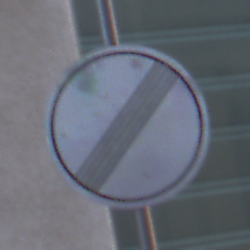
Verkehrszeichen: EndeSaemtlicherBegrenzungen
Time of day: MorningAfternoon
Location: Outdoor (Urban)
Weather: PartlyCloudy
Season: NotSpecified
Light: Natural